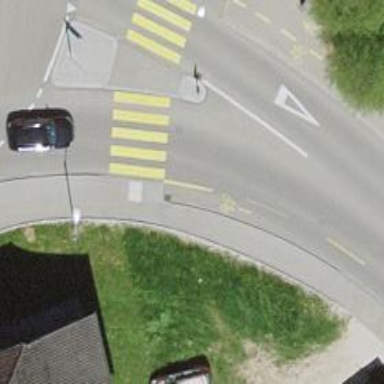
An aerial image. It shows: Marked road crossing.